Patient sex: F
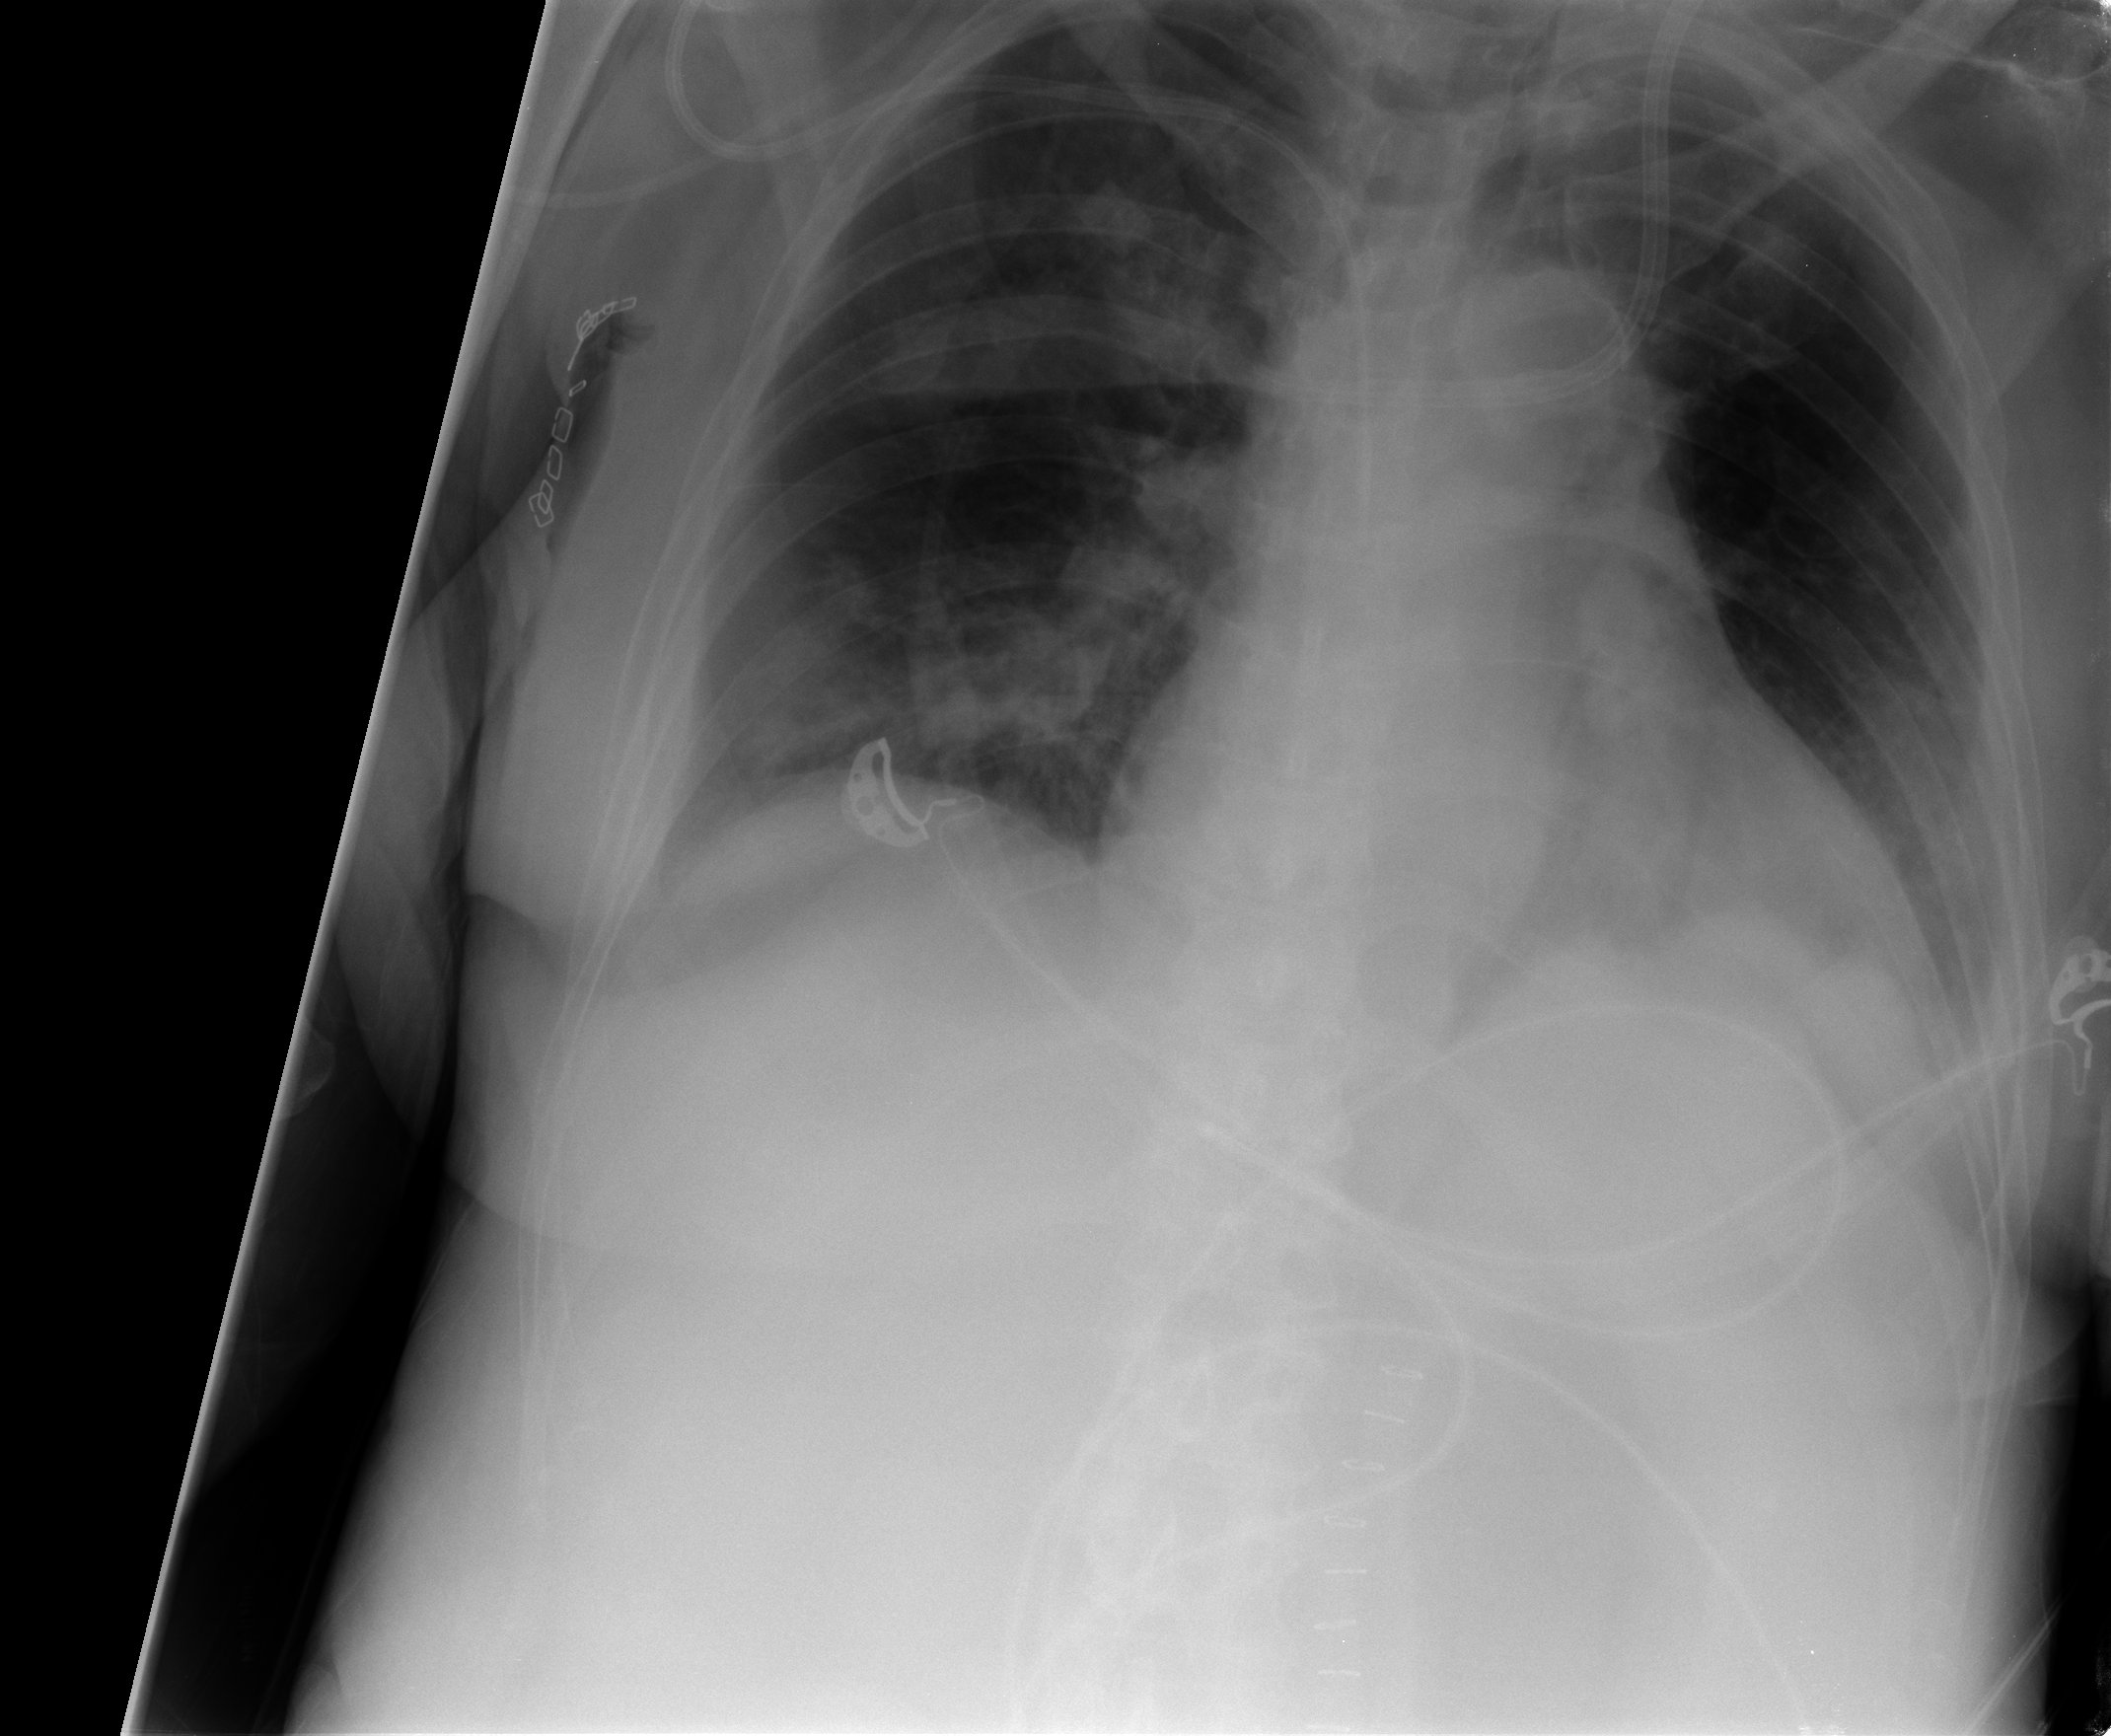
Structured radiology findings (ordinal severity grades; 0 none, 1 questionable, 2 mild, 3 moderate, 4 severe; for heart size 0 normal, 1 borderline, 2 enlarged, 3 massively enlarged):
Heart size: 2
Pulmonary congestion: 0
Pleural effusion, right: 0
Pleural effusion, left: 2
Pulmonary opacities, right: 2
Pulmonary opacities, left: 0
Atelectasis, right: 0
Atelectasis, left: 0